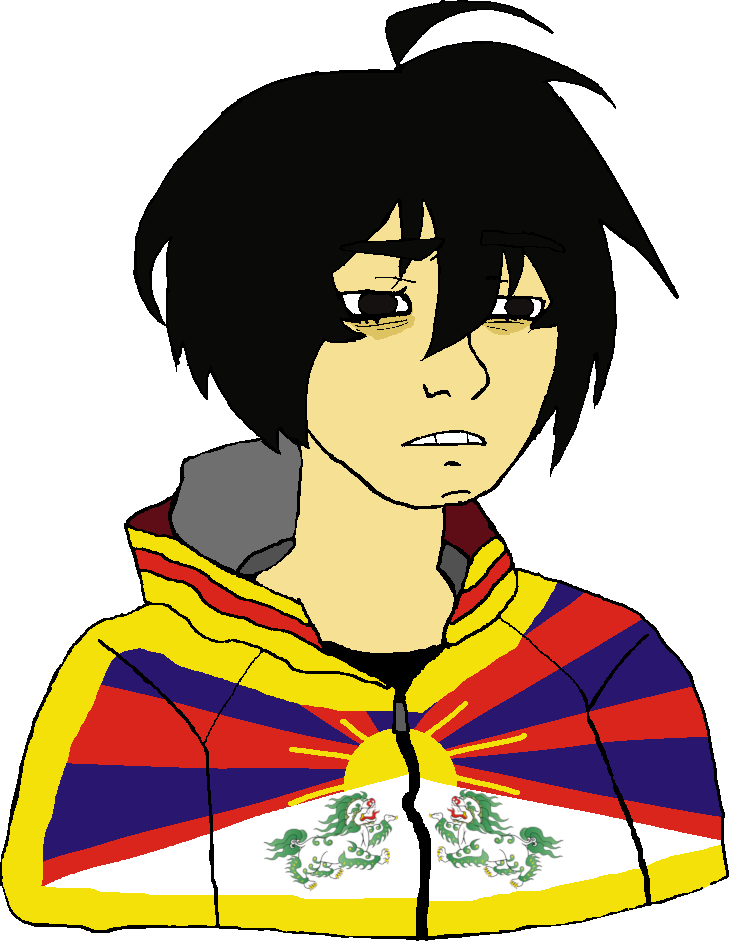
Label: 5_Twinkjak